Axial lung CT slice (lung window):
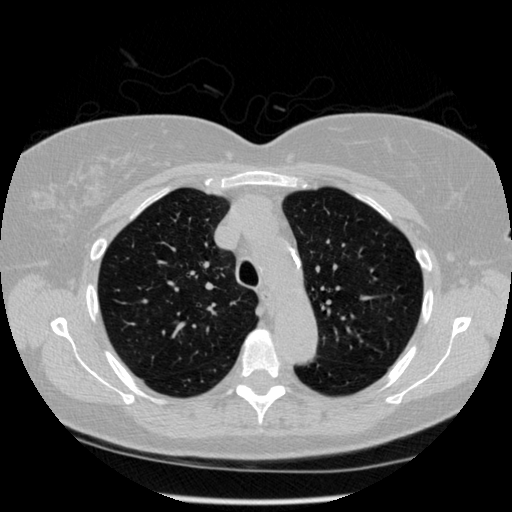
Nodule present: no